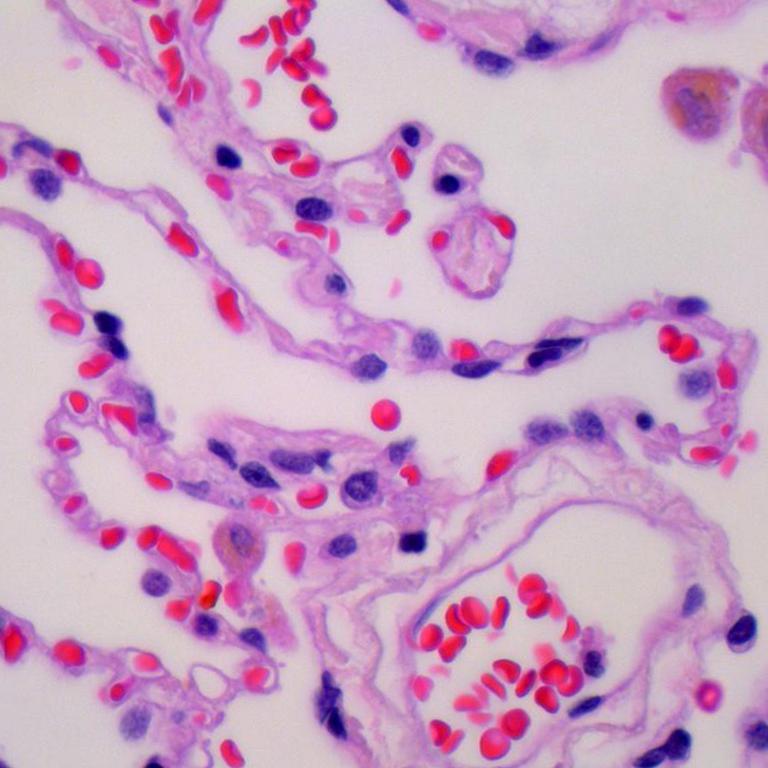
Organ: lung
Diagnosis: benign